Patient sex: M
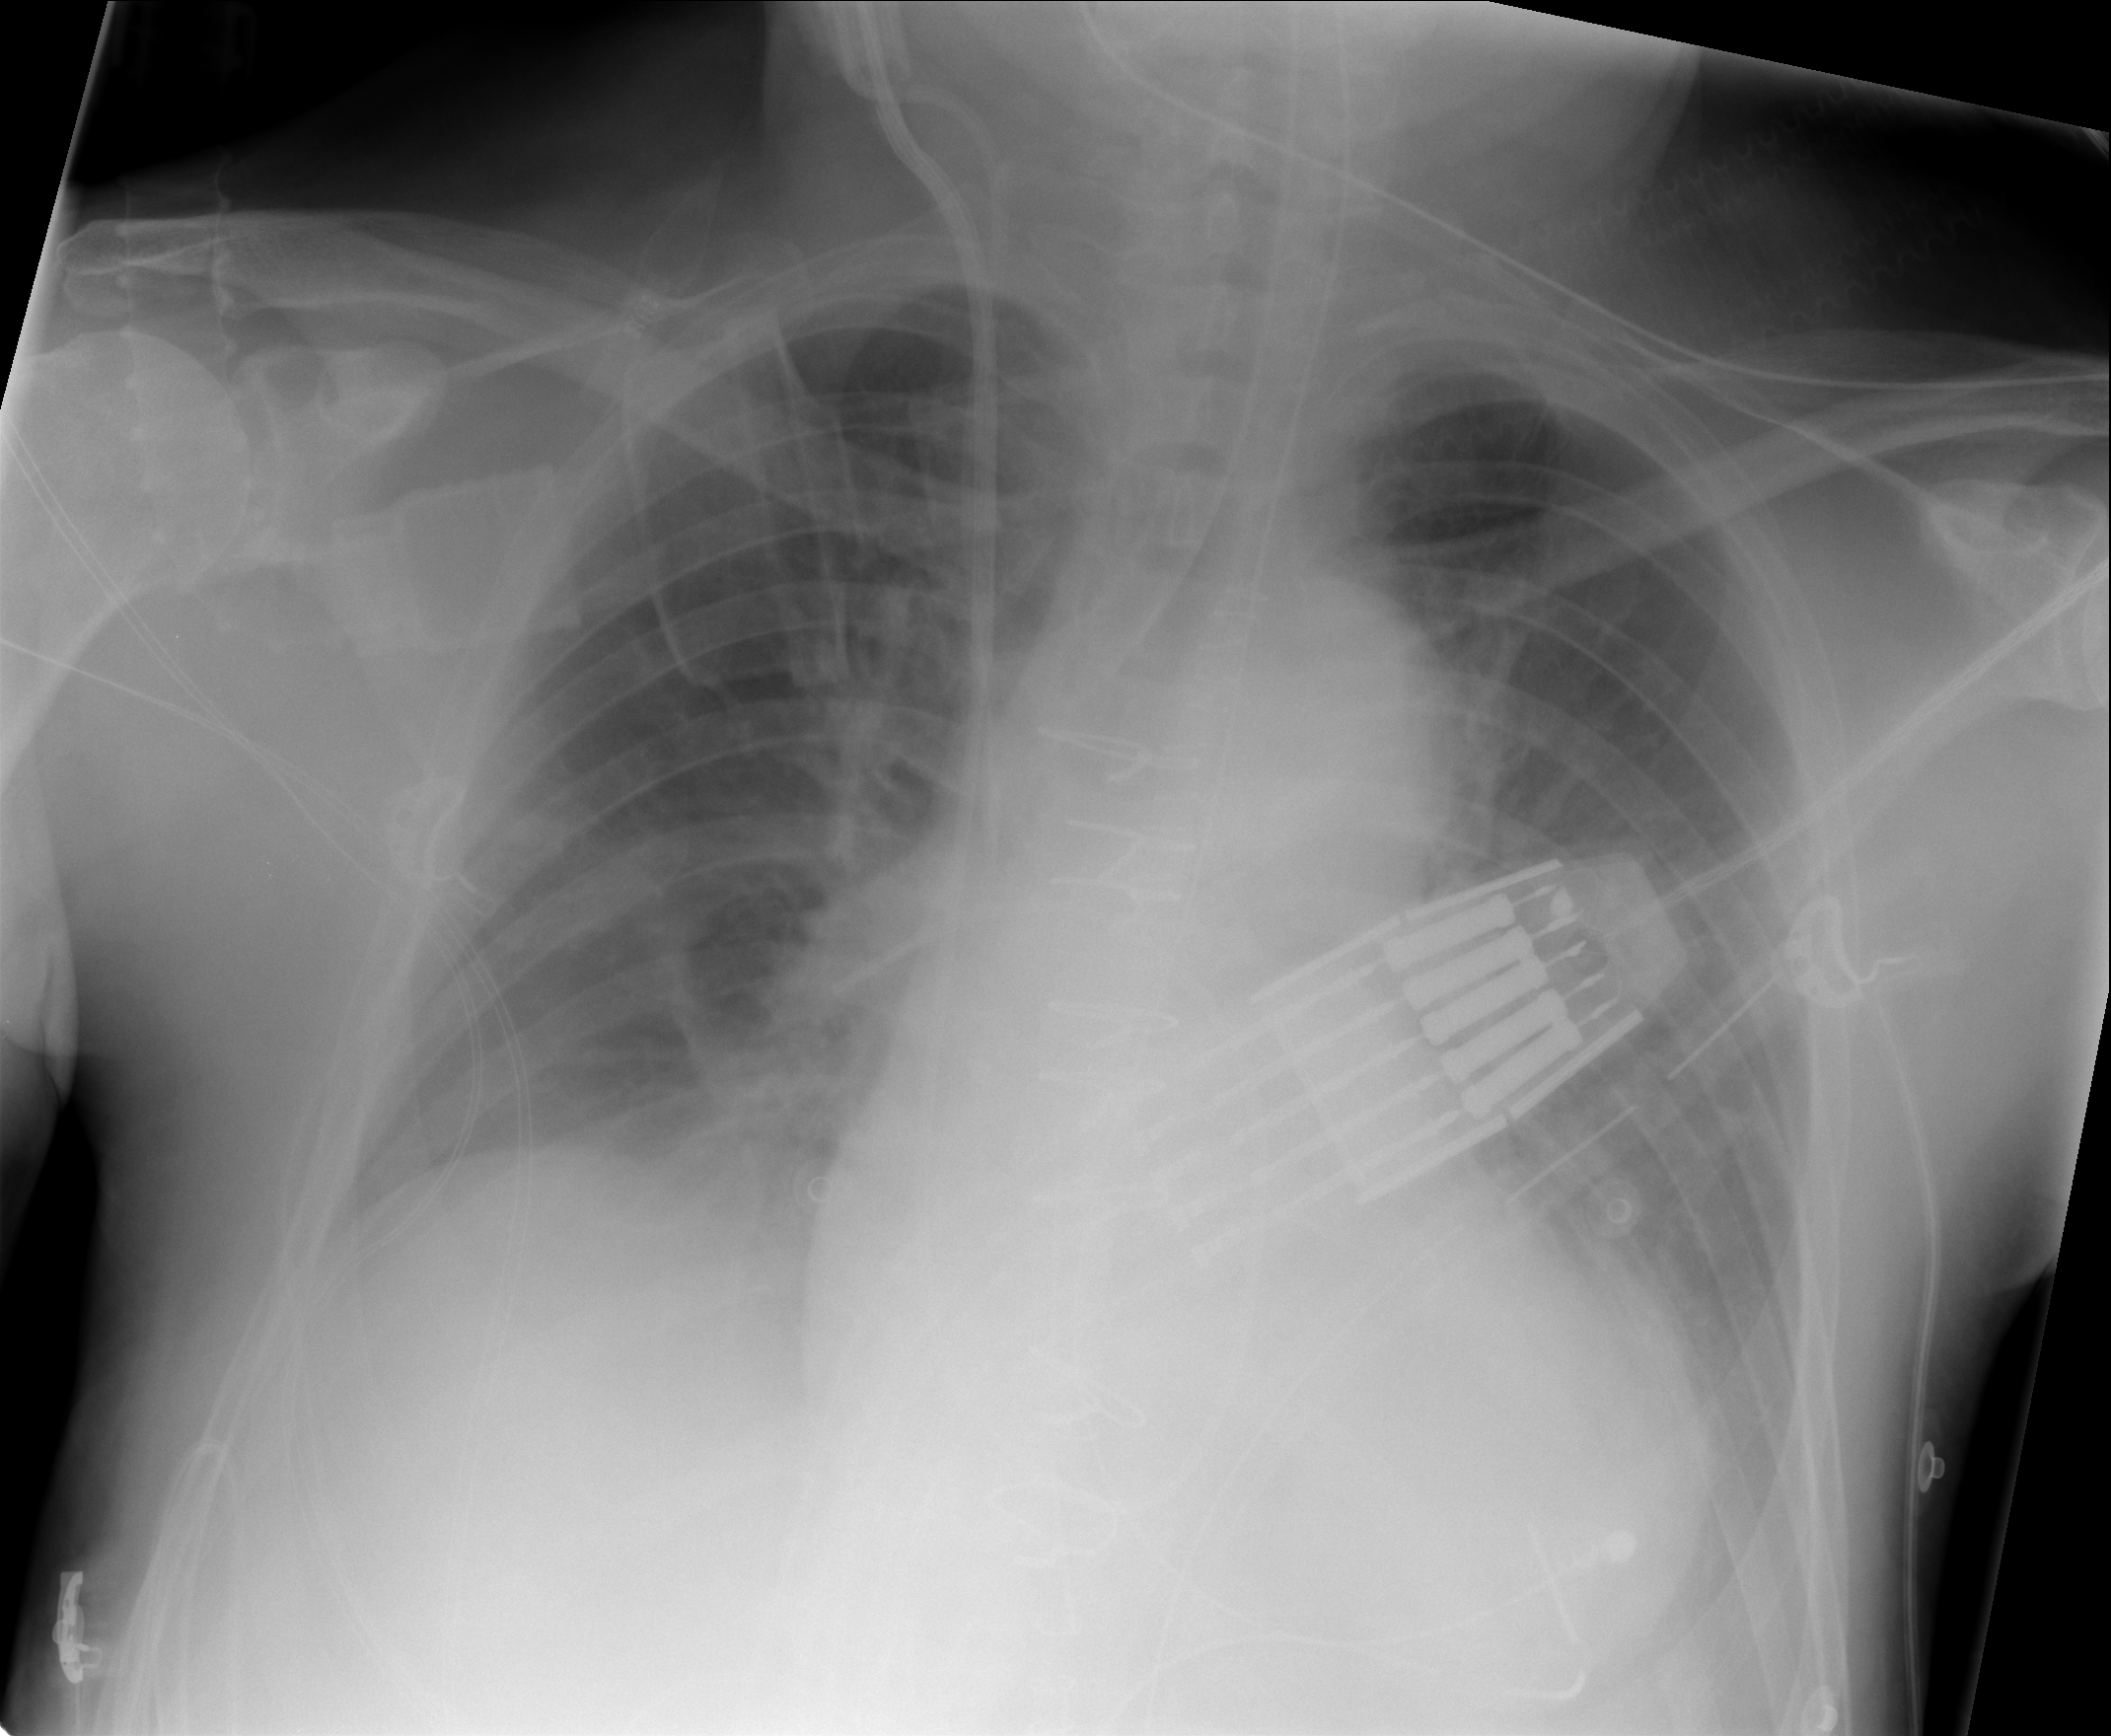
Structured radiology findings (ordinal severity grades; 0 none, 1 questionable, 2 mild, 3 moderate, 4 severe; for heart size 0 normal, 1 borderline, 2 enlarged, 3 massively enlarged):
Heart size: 1
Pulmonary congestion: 0
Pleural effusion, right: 0
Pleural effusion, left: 0
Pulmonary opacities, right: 0
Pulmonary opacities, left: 0
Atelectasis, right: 0
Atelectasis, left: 2